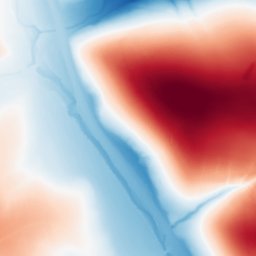
Category: trend_removal
Decomposition family: polynomial_high
Decomposition parameters: degree: 5
Upsampling method: quintic
Upsampling parameters: scale: 2
Upsampling scale: 2